Current action and preconditions to check: trajectory_clear

Your task: For each precondition in the list above, predict whether it will hold at this action.

Consider the current scene as observed from the mobile robot's camera, and analyze the predicted future states of all dynamic agents (e.g., people, animals, vehicles, or any moving entities) within the NEXT SECOND.

IMPORTANT: Only answer "very likely" if you are absolutely certain—based on strong, clear evidence—that a dynamic agent will violate the precondition in the predicted future state. Do NOT answer "very likely" for unlikely, ambiguous, or low-probability risks.

Ask yourself for each precondition: Is there a high probability, with clear and convincing evidence, that the predicted future states of any dynamic agent will interfere with the predicted future state of the currently executing action within the NEXT SECOND, causing that precondition to fail?

Assess the risk level based on these predictions. Use "likely" or "very likely" if motions create a clear risk of interference.

Use "neutral" or "improbable" if agents are nearby but their predicted paths are clearly diverging or non-conflicting.

Failure Risk Categories: "very improbable", "improbable", "neutral", "likely", "very likely"

Answer Format: Output ONLY the probability_of_failure value from these categories: "very improbable", "improbable", "neutral", "likely", "very likely"

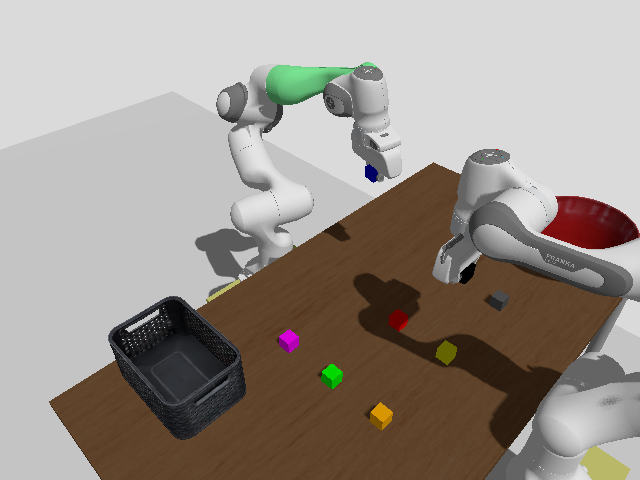

Answer: very improbable